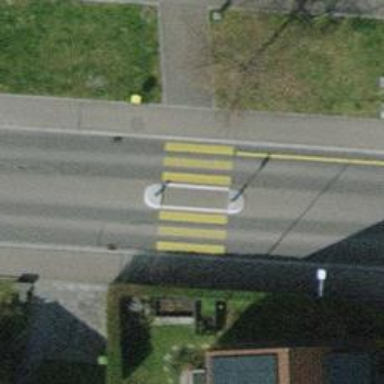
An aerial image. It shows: Zebra crossing on the road.